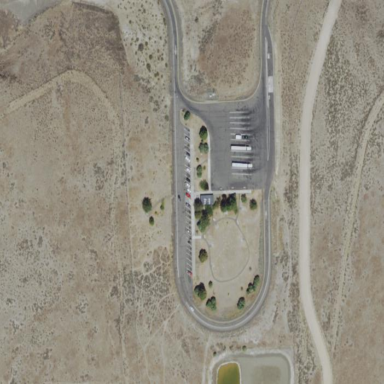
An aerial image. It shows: Rest area along the road.